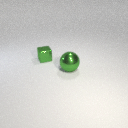
small green metal cube to the left of large green metal sphere